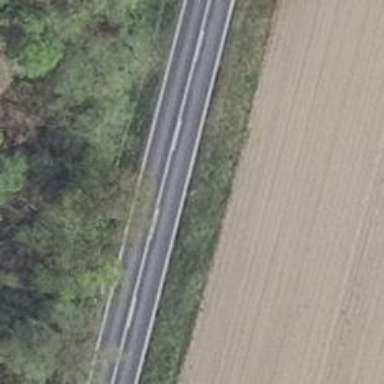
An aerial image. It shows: Secondary road with asphalt surface.